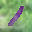
Label: 1